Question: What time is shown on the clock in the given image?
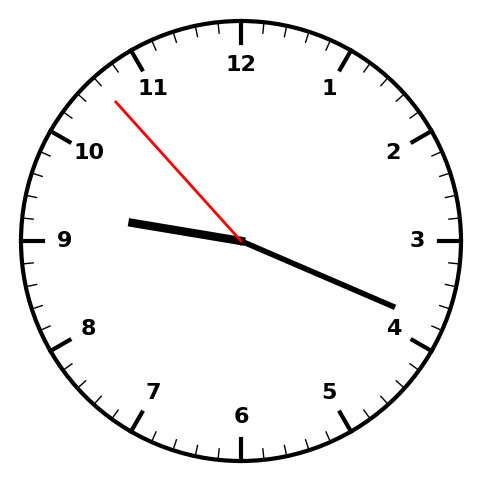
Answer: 09:18:53